Field crop: tomato
Growth stage: 1
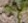
Species: solanum